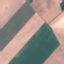
Land use / land cover: AnnualCrop